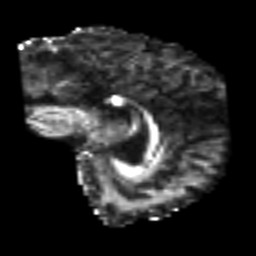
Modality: FA
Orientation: sagittal
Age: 29
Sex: female
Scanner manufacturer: siemens
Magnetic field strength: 3 T
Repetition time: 4.987 s
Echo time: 0.0792 s